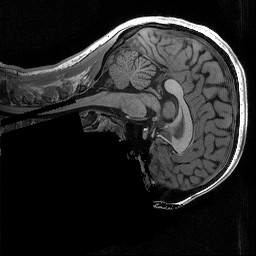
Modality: T1w
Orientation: sagittal
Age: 22
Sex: female
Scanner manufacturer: siemens
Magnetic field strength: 3 T
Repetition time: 2.3 s
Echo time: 0.00298 s